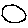
Label: circle